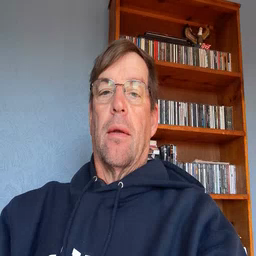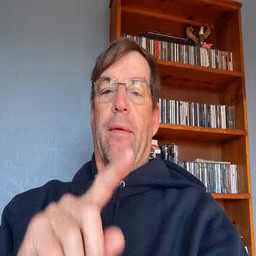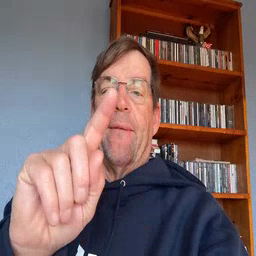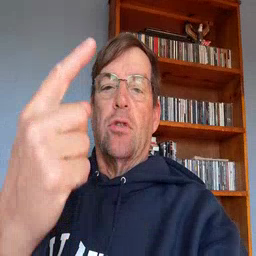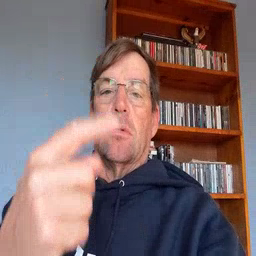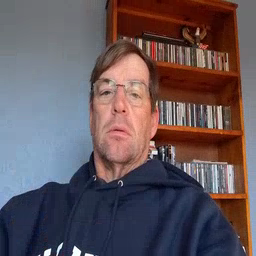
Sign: first